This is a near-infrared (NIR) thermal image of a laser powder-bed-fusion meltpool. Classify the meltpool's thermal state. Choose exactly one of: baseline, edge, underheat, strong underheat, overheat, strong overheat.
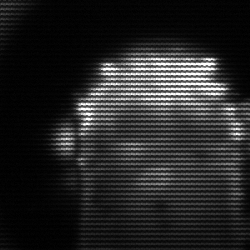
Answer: baseline